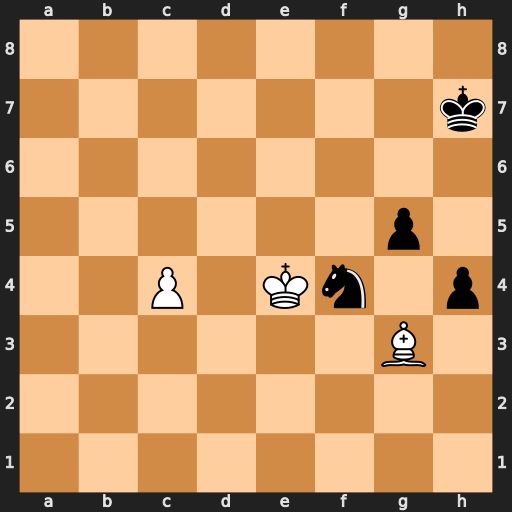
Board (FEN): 8/7k/8/6p1/2P1Kn1p/6B1/8/8
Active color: w
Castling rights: -
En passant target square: -
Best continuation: Bxf4 gxf4 c5 h3 Kf3 h2 Kg2 f3+ Kxh2 f2 Kg2 f1=Q+ Kxf1